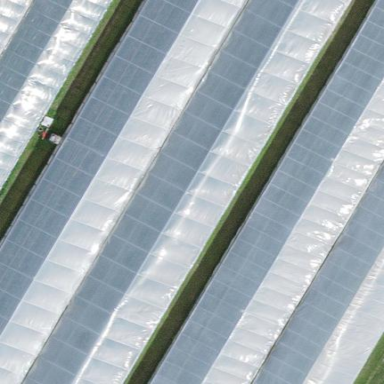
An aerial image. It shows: Greenhouse.